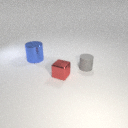
small red metal cube to the right of large blue metal cylinder